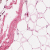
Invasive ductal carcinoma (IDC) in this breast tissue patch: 0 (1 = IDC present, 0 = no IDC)